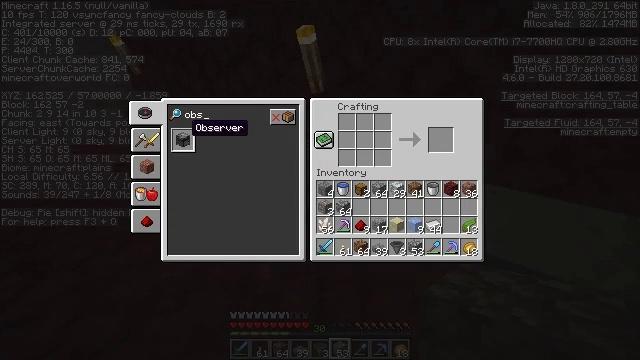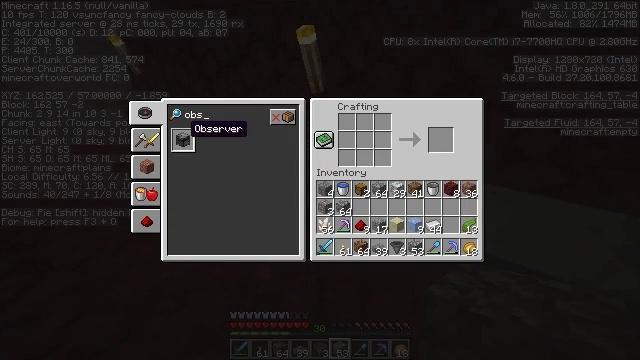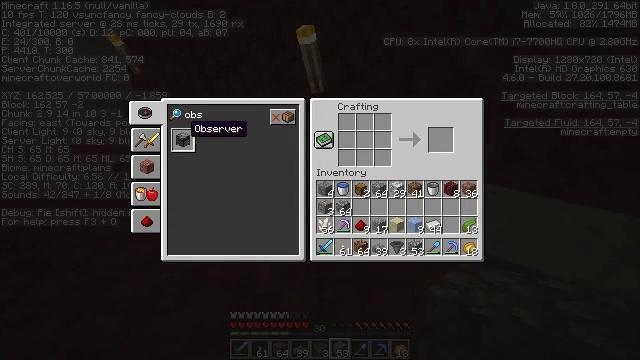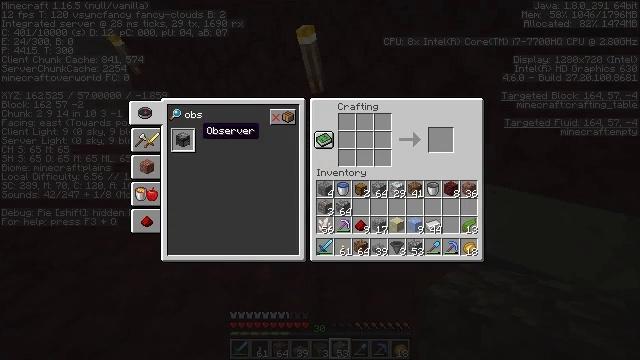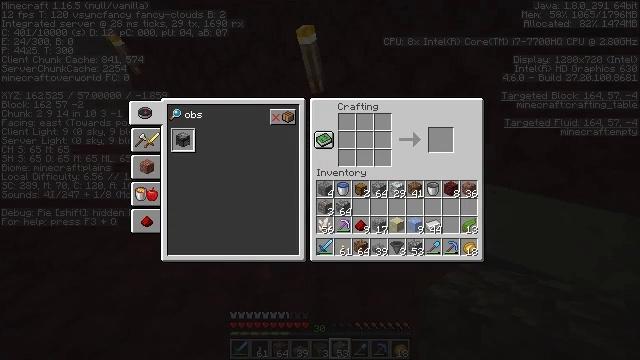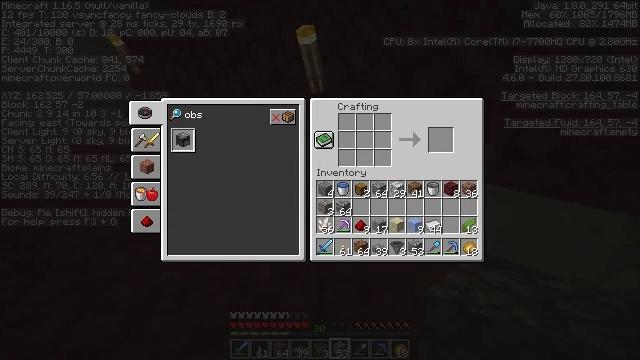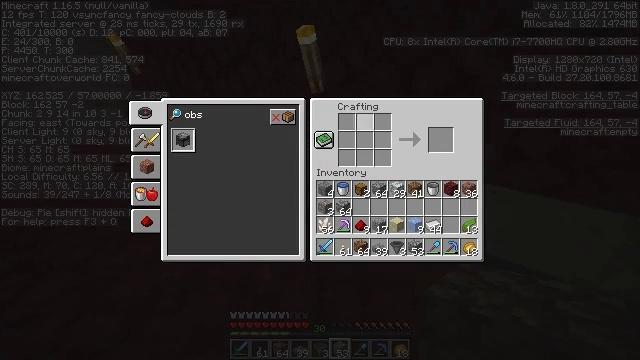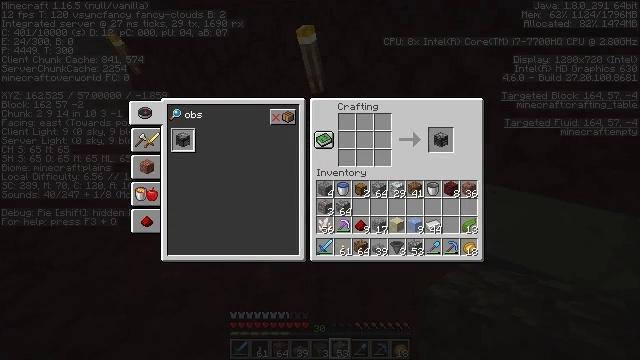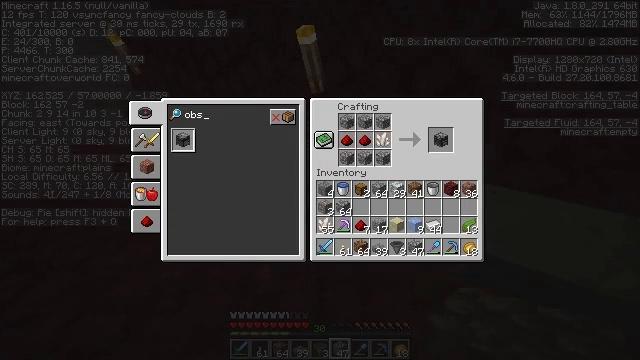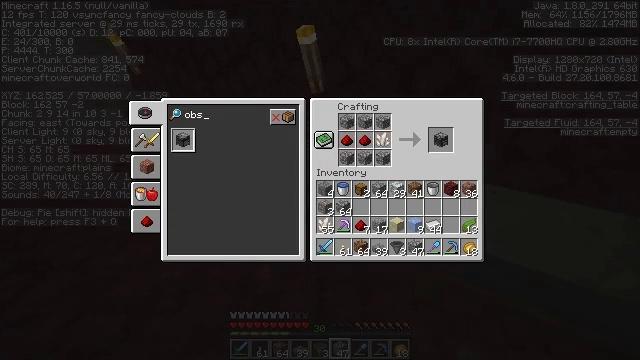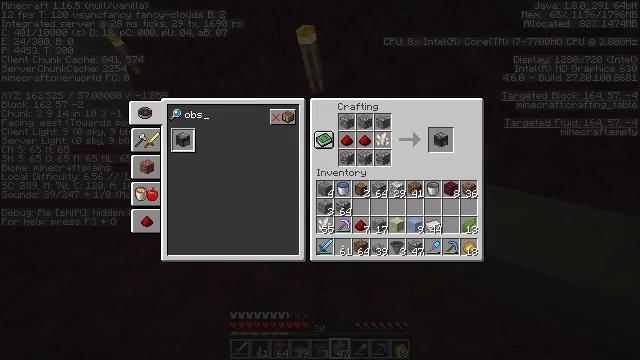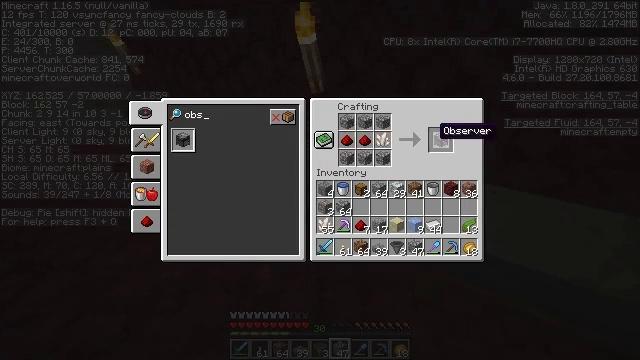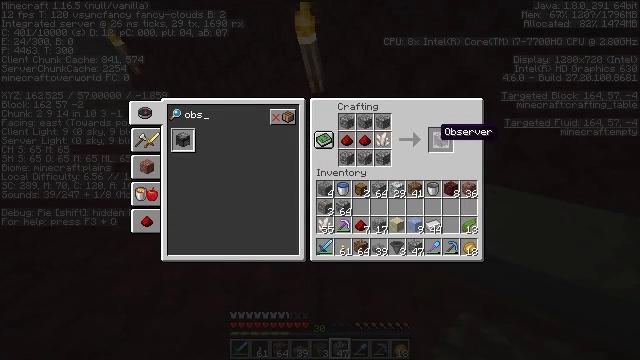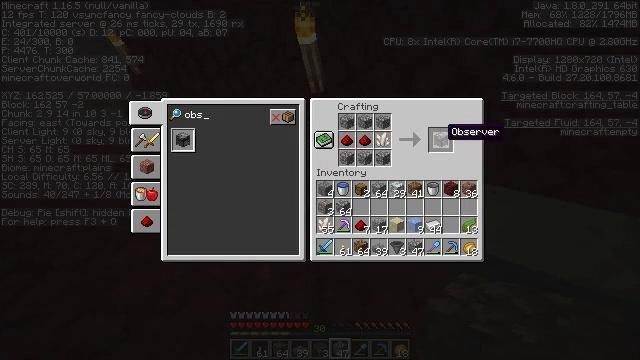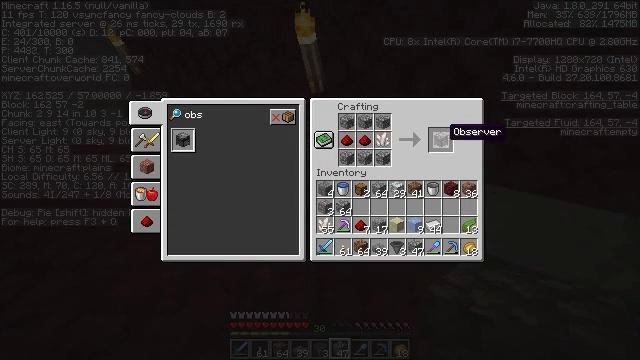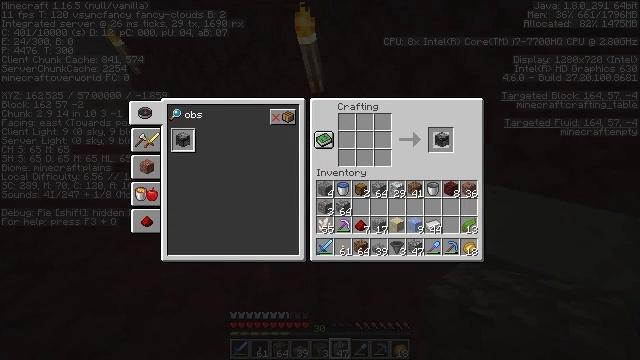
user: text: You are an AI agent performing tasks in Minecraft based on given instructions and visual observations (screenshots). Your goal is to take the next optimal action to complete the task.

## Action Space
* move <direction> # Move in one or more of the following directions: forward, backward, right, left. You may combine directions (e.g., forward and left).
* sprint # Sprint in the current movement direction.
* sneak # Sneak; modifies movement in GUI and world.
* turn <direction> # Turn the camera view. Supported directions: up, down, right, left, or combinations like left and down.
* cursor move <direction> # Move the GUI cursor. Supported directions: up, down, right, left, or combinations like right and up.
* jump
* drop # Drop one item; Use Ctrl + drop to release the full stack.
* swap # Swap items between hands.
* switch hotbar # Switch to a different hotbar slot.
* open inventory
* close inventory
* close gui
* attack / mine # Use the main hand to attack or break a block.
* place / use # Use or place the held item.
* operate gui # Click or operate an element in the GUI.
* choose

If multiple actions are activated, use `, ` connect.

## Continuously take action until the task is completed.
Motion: motion action
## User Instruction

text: Create an observer using the crafting table.
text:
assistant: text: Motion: no_op
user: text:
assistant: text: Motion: operate gui
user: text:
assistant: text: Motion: cursor move right
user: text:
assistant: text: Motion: cursor move right
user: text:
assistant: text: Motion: cursor move right
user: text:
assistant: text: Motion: cursor move right
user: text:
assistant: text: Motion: cursor move right
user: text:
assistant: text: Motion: no_op
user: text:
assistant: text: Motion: cursor move right
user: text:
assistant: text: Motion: cursor move right
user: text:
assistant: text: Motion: no_op
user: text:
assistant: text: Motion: no_op
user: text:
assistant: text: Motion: cursor move right
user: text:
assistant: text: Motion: no_op
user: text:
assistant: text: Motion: operate gui
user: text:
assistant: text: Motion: no_op
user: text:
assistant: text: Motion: cursor move down
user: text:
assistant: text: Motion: cursor move down
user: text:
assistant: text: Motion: cursor move down
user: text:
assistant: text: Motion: no_op
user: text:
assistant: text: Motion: no_op
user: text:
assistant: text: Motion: no_op
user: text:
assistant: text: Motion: operate gui
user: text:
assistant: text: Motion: no_op
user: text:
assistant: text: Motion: no_op
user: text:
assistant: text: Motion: no_op
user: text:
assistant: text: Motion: no_op
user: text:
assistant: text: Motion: no_op
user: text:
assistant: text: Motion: cursor move left and up
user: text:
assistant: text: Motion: cursor move left and up